Field crop: maize
Growth stage: 2
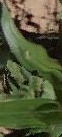
Species: maize